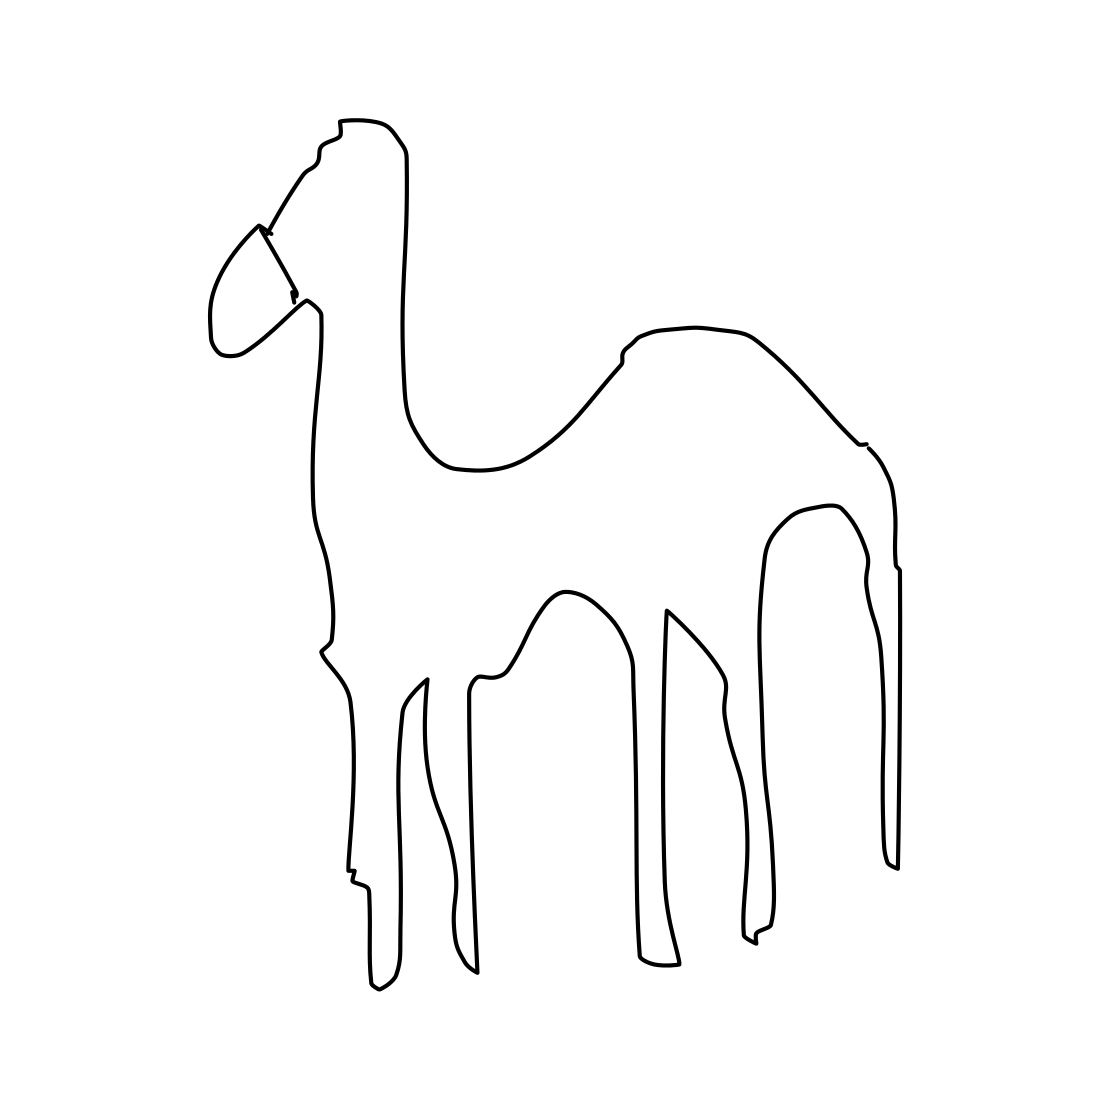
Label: camel